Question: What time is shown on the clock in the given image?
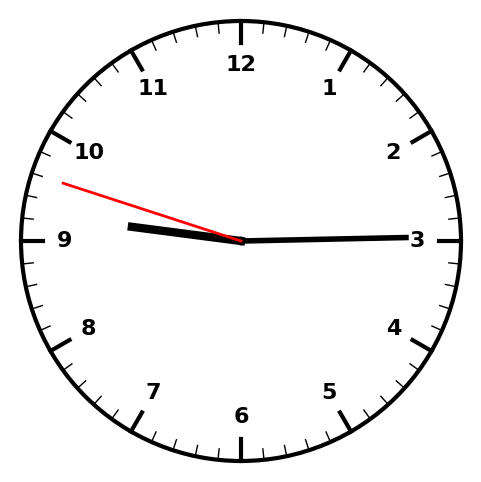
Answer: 09:14:48